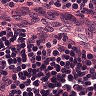
Metastatic tissue present: no